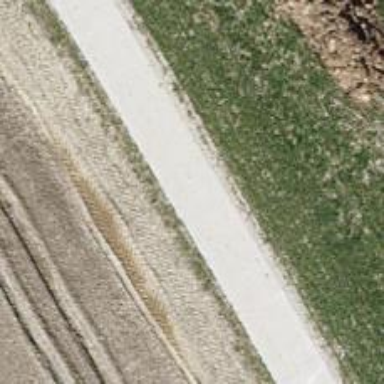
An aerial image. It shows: Paved track with grade 1 surface.